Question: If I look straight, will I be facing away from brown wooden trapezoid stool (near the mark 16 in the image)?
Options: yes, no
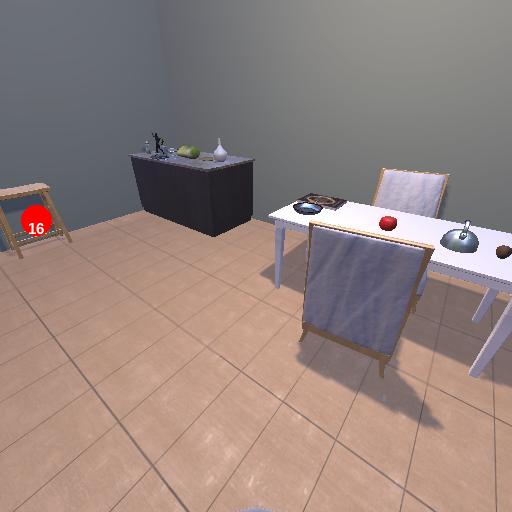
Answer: yes